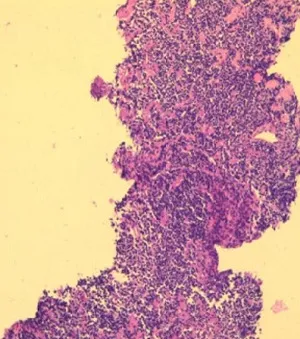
Diffuse tumor proliferation of small lymphoid cells resembling mature lymphocytes HEx100.
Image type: pathology (h&e)